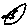
Label: cat